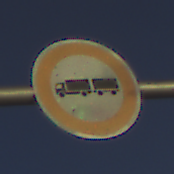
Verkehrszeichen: VerbotLastkraftwagenMitAnhaenger
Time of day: SunriseSunset
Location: Outdoor (Nature)
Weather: PartlyCloudy
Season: NotSpecified
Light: Natural